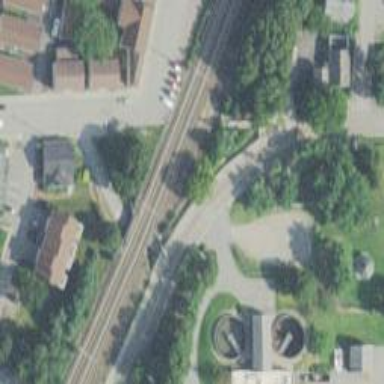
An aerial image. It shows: Bridge over electrified railway with contact lines.